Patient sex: M
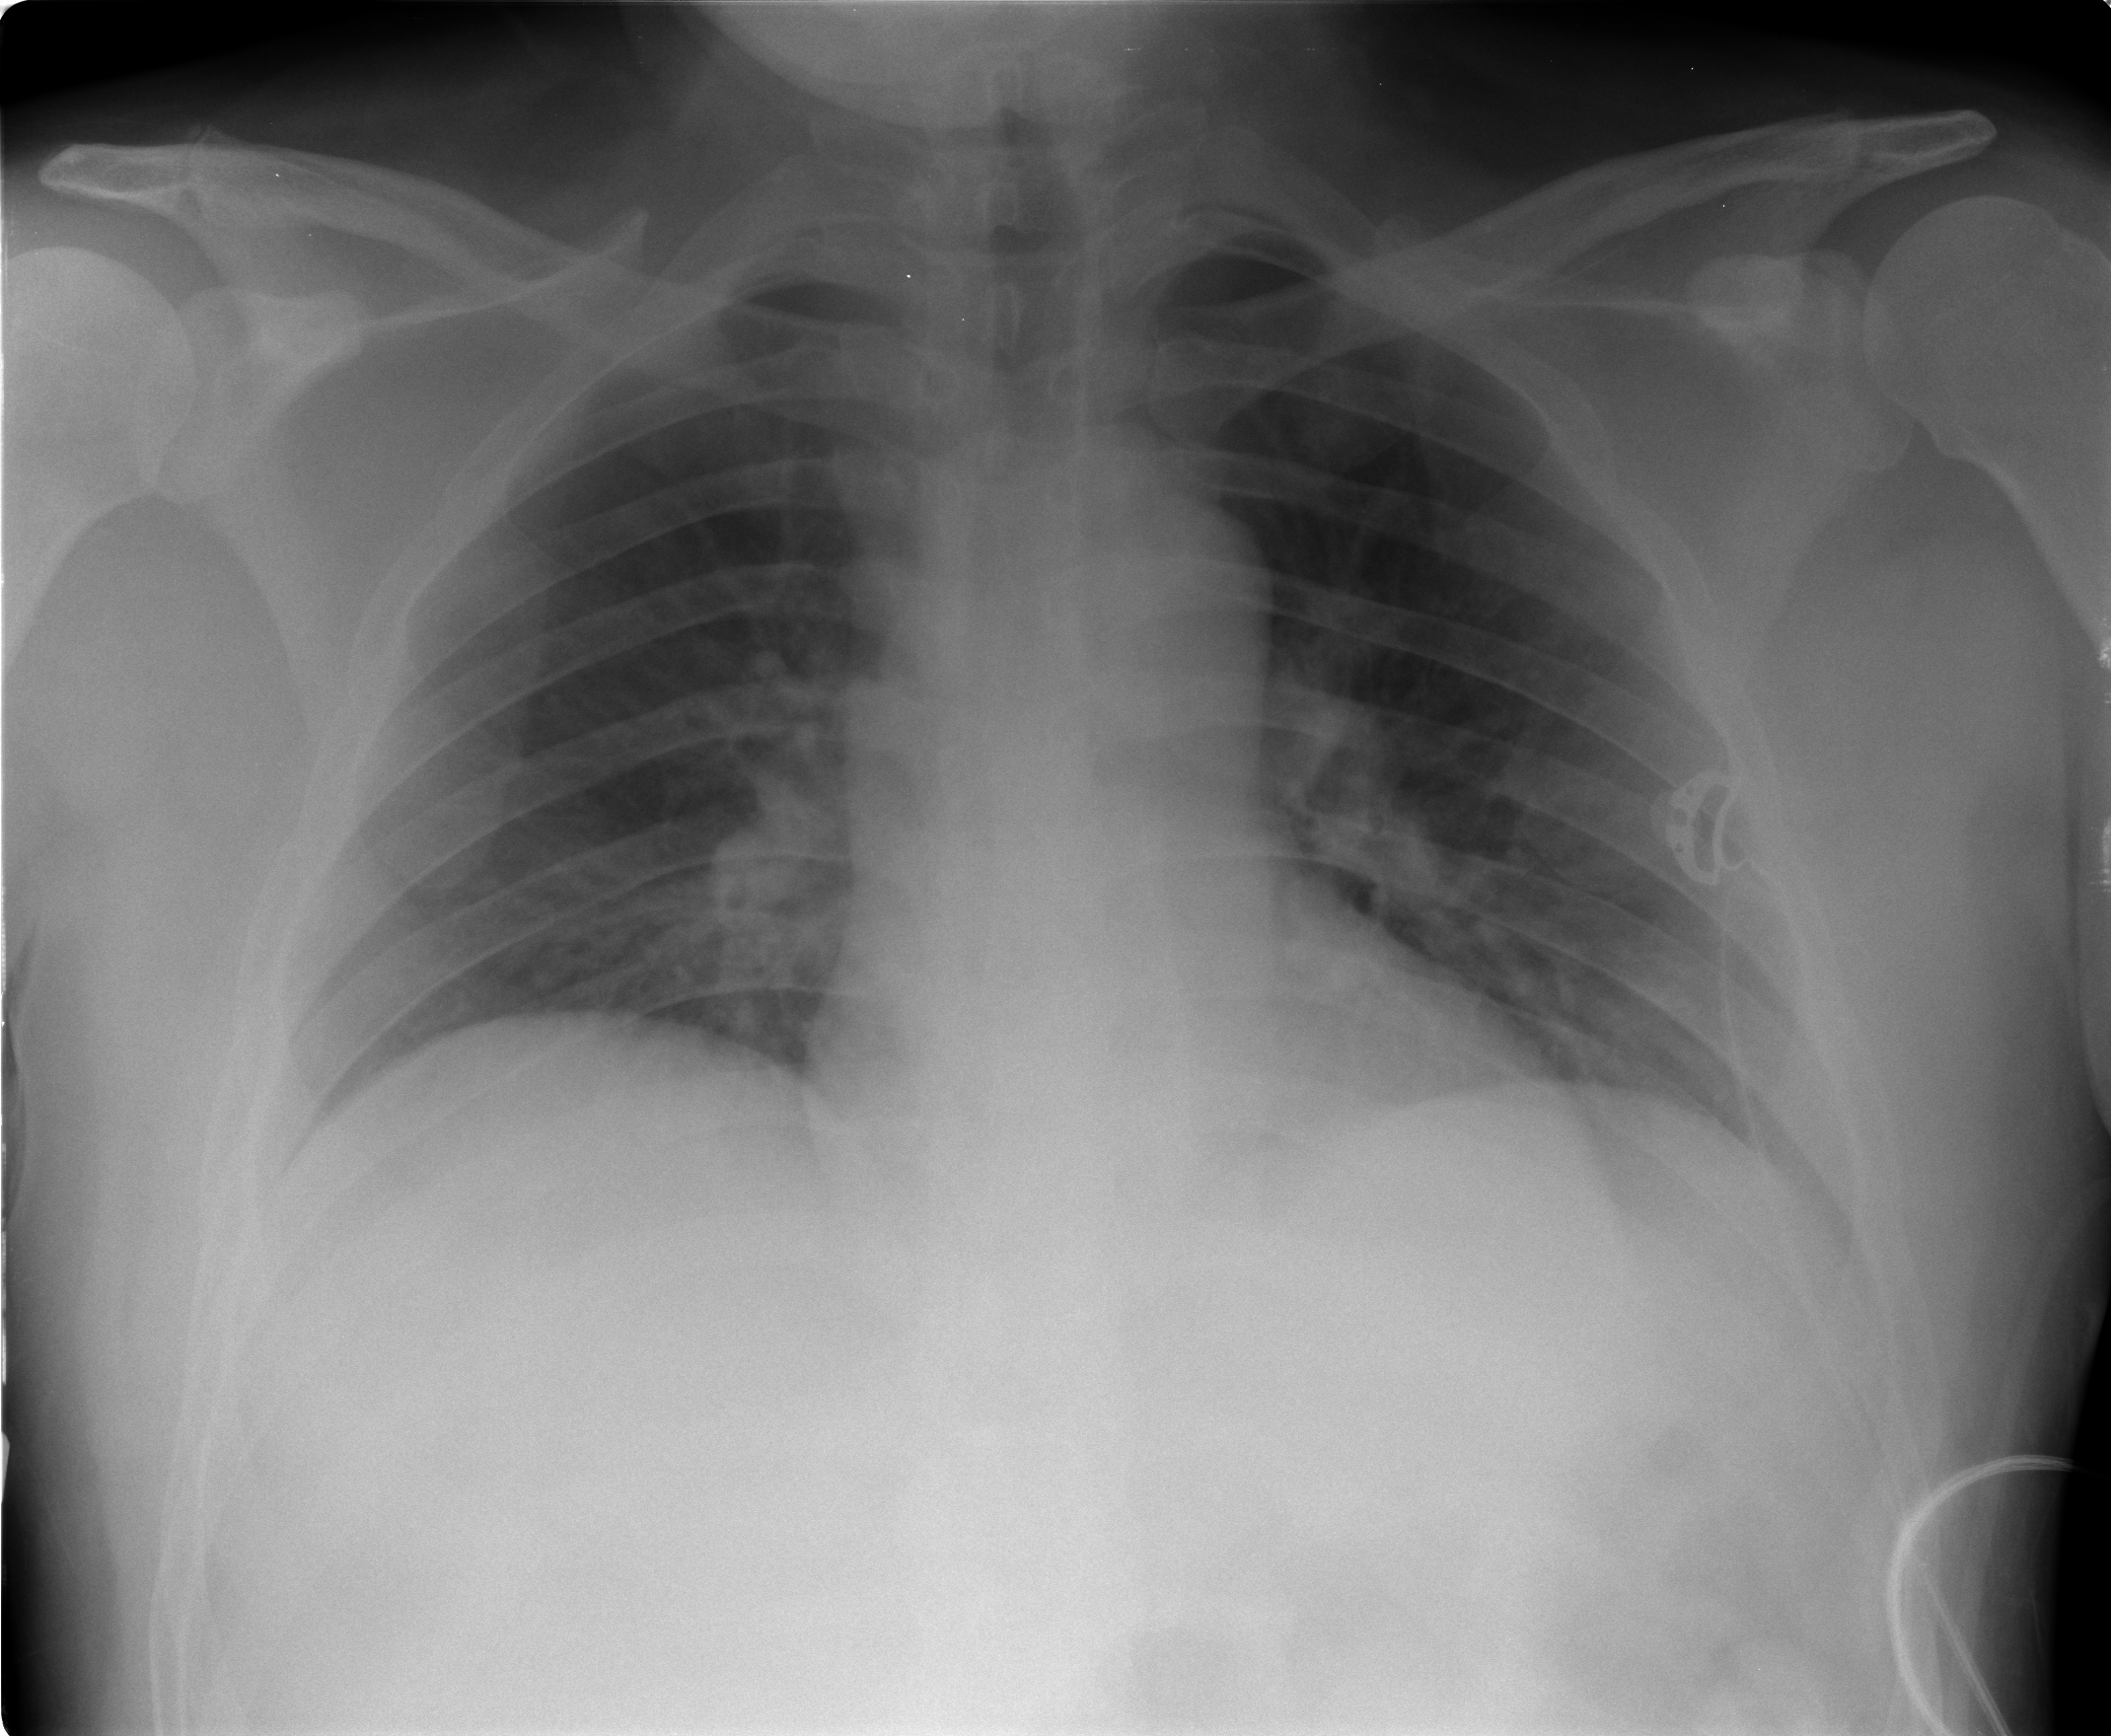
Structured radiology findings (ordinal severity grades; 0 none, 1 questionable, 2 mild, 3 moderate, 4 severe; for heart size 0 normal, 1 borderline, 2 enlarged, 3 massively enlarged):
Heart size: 0
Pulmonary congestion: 0
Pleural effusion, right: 0
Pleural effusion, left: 0
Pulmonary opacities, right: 2
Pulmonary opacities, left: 0
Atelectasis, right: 0
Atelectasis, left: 1